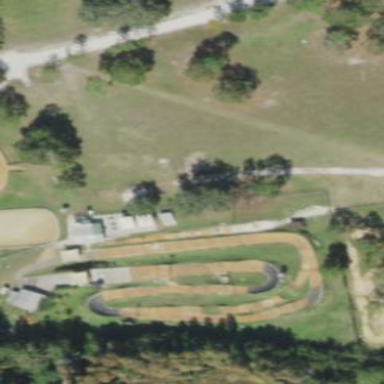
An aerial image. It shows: Dirt track for BMX riding in leisure land area.